Question: Using Play Framework (version '2.3.x') (Java style), I am trying to serve an '.mp3' file to the browser. Since it is a 'large' file I have decided to go with Play's 'ByteChunks' Object, as follows.
'''
@With(MP3Headers.class)
public static Result test() {
Chunks<byte[]> chunks = new ByteChunks() {
public void onReady(Chunks.Out<byte[]> out) {
try {
byte[] song = Files.readAllBytes(Paths.get("public/mp3/song.mp3"));
out.write(song);
} catch(Exception e) {
e.printStackTrace();
} finally {
out.close();
}
}
};
return ok(chunks);
}
'''
For clarification, my 'Mp3Headers' file, which is responsable for setting the headers so that the browser knows what type the payload has:
'''
public class MP3Headers extends Action.Simple {
public Promise<Result> call(Http.Context ctx) throws Throwable {
ctx.response().setContentType("audio/mpeg");
return delegate.call(ctx);
}
}
'''
For completion, my 'routes' file:
'''
# Routes
# This file defines all application routes (Higher priority routes first)
# ~~~~
# Home page
GET / controllers.Application.index()
GET /test controllers.Application.test()
# Map static resources from the /public folder to the /assets URL path
GET /assets/*file controllers.Assets.at(path="/public", file)
'''
As is to be expected, navigating to 'localhost:9000/test' renders to a nice 'HTML5' audio player (see picture).

The problem I have is that 'scrolling' in the audio player does not work. If I do scroll, the music pauses, and when I let go (when I 'chose' a position in time), it continues where it first paused.
I hope that I make sense, and I hope that you guys know something more about this. Thanks in advance.
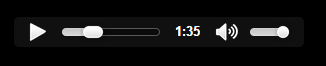
Answer: You will need to tell your browser that your server support range requests and implement the ranges responses (ie just provide the part of the music the browser needs). You can get an overview of the request/response cycle in <URL>.
'''
@With(MP3Headers.class)
public static Result test() {
final int begin, end;
final boolean isRangeReq;
response().setHeader("Accept-Ranges", "bytes");
if (request().hasHeader("RANGE")) {
isRangeReq = true;
String[] range = request().getHeader("RANGE").split("=")[1].split("-");
begin = Integer.parseInt(range[0]);
if (range.length > 1) {
end = Integer.parseInt(range[1]);
} else {
end = song.length-1;
}
response().setHeader("Content-Range", String.format("bytes %d-%d/%d", begin, end, song.length));
} else {
isRangeReq = false;
begin = 0;
end = song.length - 1;
}
Chunks<byte[]> chunks = new ByteChunks() {
public void onReady(Chunks.Out<byte[]> out) {
if(isRangeReq) {
out.write(Arrays.copyOfRange(song, begin, end));
} else {
out.write(song);
}
out.close();
}
};
response().setHeader("Content-Length", (end - begin + 1) + "");
if (isRangeReq) {
return status(206, chunks);
} else {
return status(200, chunks);
}
}
'''
Note that in this code the song was already loaded in 'song'. Also the parsing of the 'RANGE' header is very dirty (you can get values like 'RANGE:')